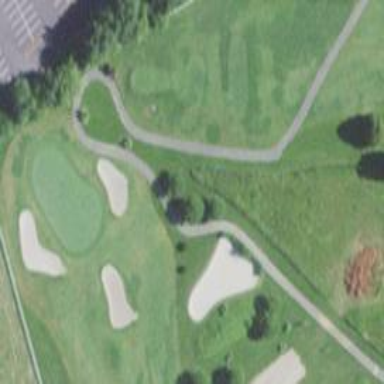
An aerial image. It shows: Path for golf carts.